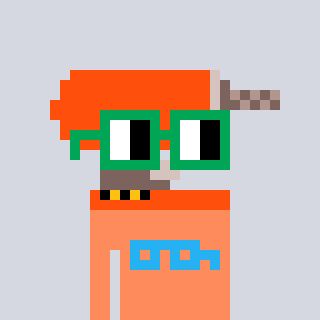
a pixel art character with square green glasses, a drill-shaped head and a peachy-colored body on a cool background